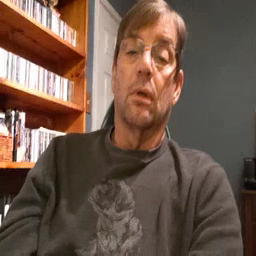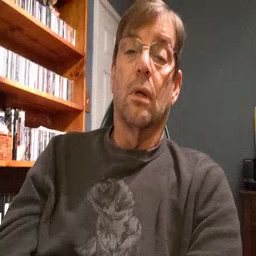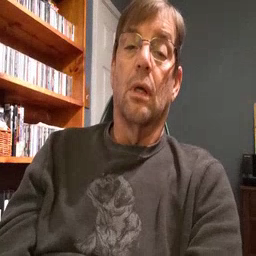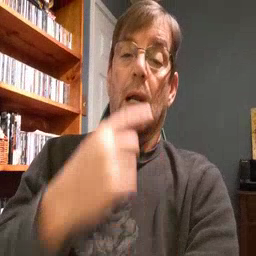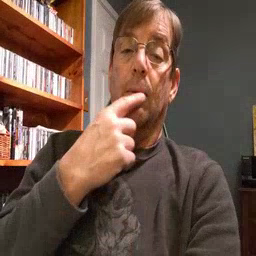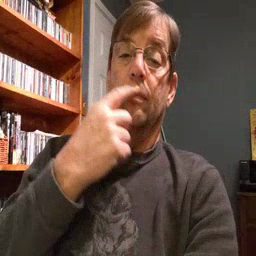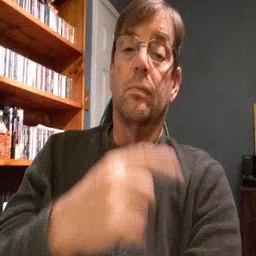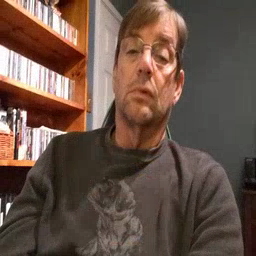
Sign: lips